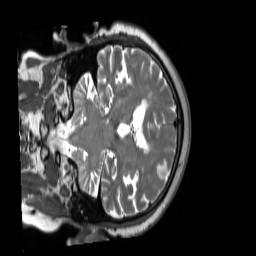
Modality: T2w
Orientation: coronal
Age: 64
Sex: male
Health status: ill
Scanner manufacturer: siemens
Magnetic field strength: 3 T
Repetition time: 2.8 s
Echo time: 0.326 s